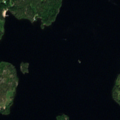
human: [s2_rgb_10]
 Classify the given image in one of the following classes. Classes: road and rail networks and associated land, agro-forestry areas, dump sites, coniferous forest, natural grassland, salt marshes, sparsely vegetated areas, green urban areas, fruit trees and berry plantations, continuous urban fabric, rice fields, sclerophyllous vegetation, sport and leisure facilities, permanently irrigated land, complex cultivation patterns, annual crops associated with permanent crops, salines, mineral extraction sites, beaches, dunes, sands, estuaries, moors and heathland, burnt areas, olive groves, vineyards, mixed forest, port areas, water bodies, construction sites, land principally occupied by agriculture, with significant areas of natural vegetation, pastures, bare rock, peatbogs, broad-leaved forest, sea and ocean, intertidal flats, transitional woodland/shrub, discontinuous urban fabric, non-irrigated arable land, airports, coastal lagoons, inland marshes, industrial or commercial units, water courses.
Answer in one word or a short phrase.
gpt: coniferous forest, mixed forest, water bodies